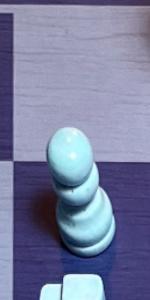
Label: Pawn_White